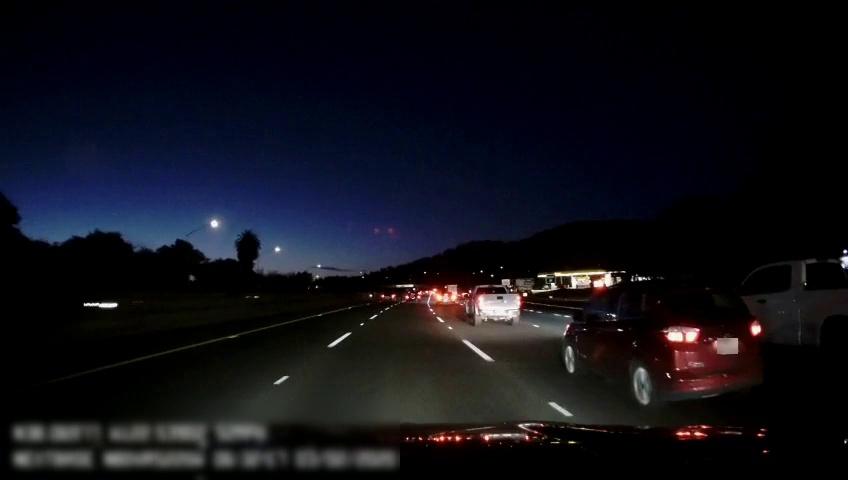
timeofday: Night
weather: Other
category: Drivable Space
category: Vehicles | Car
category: Vehicles | Car
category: Vehicles | Truck
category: Vehicles | Car
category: Vehicles | Truck
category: Vehicles | Car
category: Vehicles | Car
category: Vehicles | Car
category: Vehicles | Other LV
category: Lanes | Alternate Lane
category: Lanes | Current Lane
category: Lanes | Current Lane
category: Lanes | Alternate Lane
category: Lanes | Alternate Lane
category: Lanes | Alternate Lane
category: Lanes | Alternate Lane